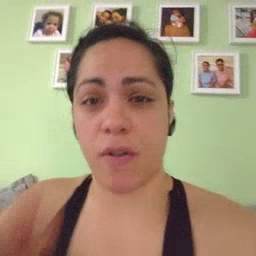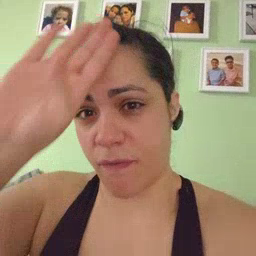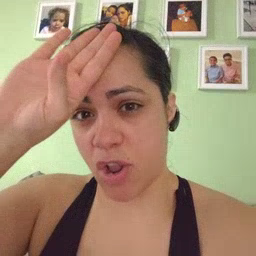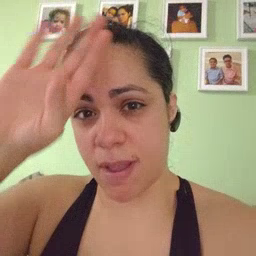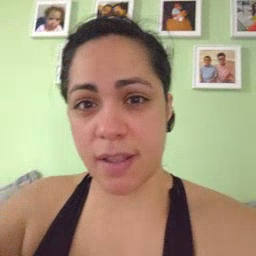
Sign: fireman